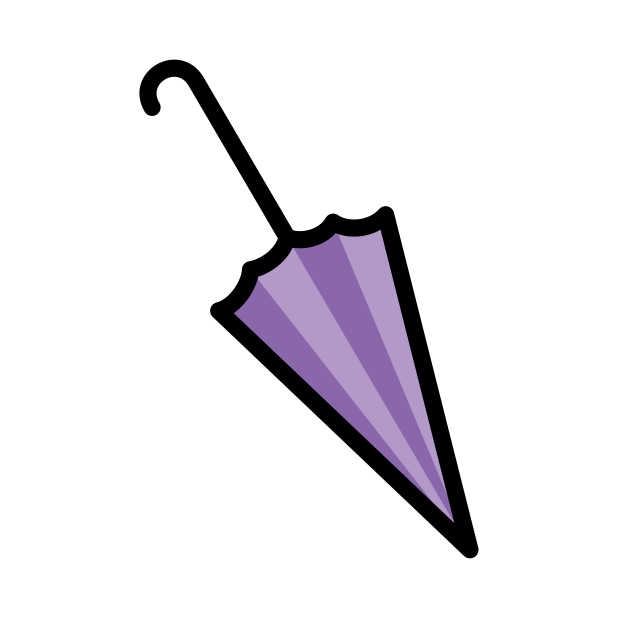
closed umbrella